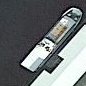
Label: civil